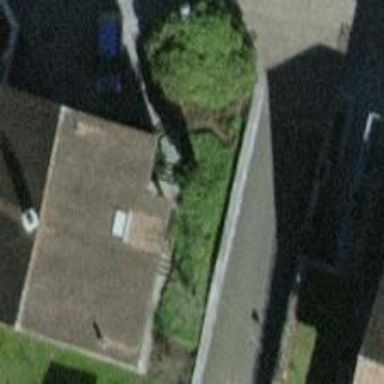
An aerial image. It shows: Detached building.